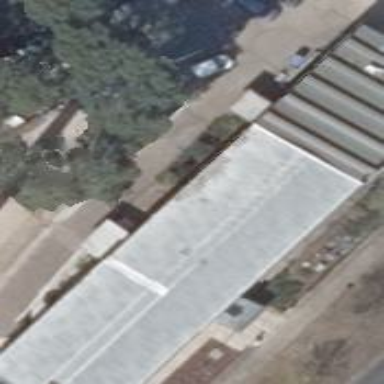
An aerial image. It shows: Flat-roofed building with grey roof.